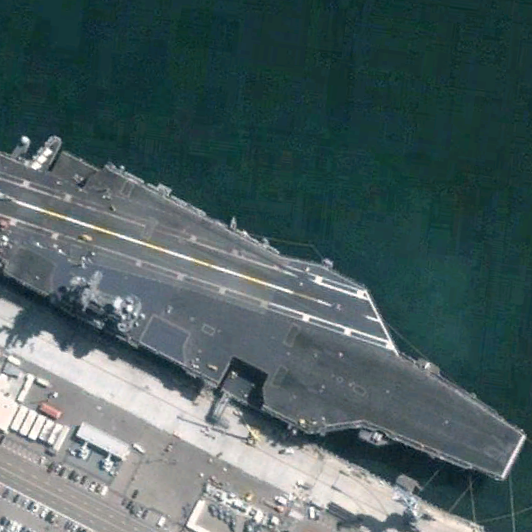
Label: aircraft_carrier